Question: '''
<div id="dvFirst" class="mainSecond" style="background: #6FA5FD;">
<div id="leftdiv3" class="leftdiv">Client: </div>
<div id="rightdiv3" class="rightdiv"><asp:DropDownList ID="ddlCliNewMsg" AutoPostBack="true" ClientIDMode="Static" runat="server" CssClass="chosen-select" ></asp:DropDownList></div>
</div>
<div id="dvSecond" class="mainSecond" style="background: #f00">
<div id="leftdiv4" class="leftdiv">Site: </div>
<div id="rightdiv4" class="rightdiv"><asp:DropDownList ID="ddlSitNewMsg" AutoPostBack="true" ClientIDMode="Static" runat="server" CssClass="chosen-select"></asp:DropDownList></div>
</div>
<div id="dvThird" class="mainSecond" style="background: #808080">
<div id="leftdiv5" class="leftdiv">Provider: </div>
<div id="rightdiv5" class="rightdiv"><asp:DropDownList ID="ddlProNewMsg" AutoPostBack="true" ClientIDMode="Static" runat="server" CssClass="chosen-select"></asp:DropDownList></div>
</div>
<div id="dvFourth" class="mainFirst" style="background: #b6ff00">
<div id="leftdiv1" class="leftdiv">Message: </div>
<div id="rightdiv1" class="rightdiv"><asp:TextBox ID="tbMessage" ClientIDMode="Static" runat="server" TextMode="MultiLine" Columns="30" Rows="5"></asp:TextBox></div>
</div>
<div id="dvFifth" class="mainSecond" style="background: #0094ff">
<div id="leftdiv2" class="leftdiv">Active?</div>
<div id="rightdiv2" class="rightdiv"><asp:CheckBox ID="cbIsActive" ClientIDMode="Static" runat="server" /></div>
</div>
'''
CSS:
'''
.mainFirst
{
width: 95%;
margin: auto;
padding: 1%;
height: 90px;
border-bottom: 1px dotted #808080;
}
.mainSecond
{
width: 95%;
margin: auto;
padding: 1%;
height: 25px;
border-bottom: 1px dotted #808080;
}
.leftdiv
{
width: 25%;
height: 85px;
}
.rightdiv
{
width: 73%;
height: 30px;
}
'''
Displays:

Why are they not lining up correctly?
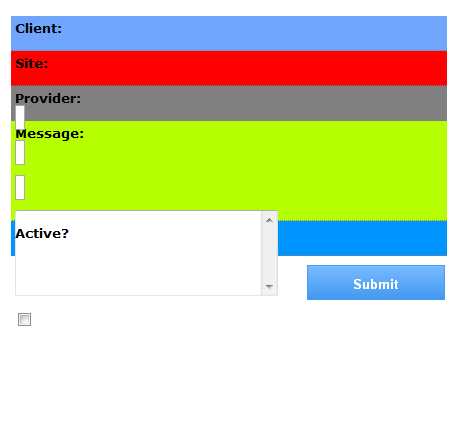
Answer: I think this is because div elements are displayed in "block" format as opposed to "inline-block" format. This means that divs try to stack vertically. You could use
'''
float: left;
'''
to overcome this, or you could add
'''
display: inline-block;
'''
to both the .leftdiv and .rightdiv classes.
Here's some more information from CSS-Tricks about how the display property works.
<URL>